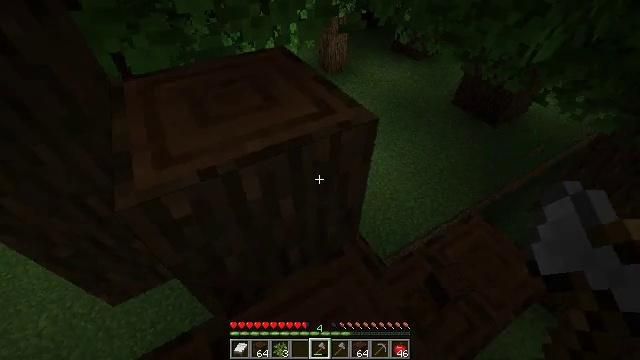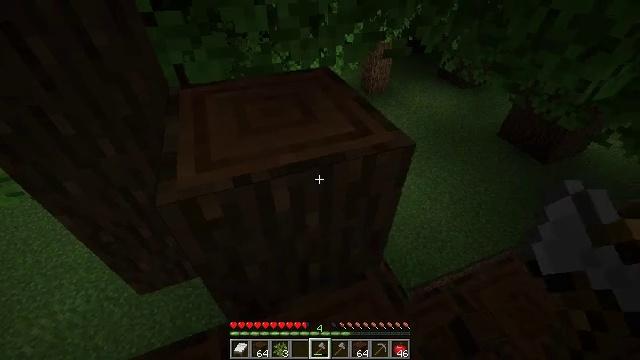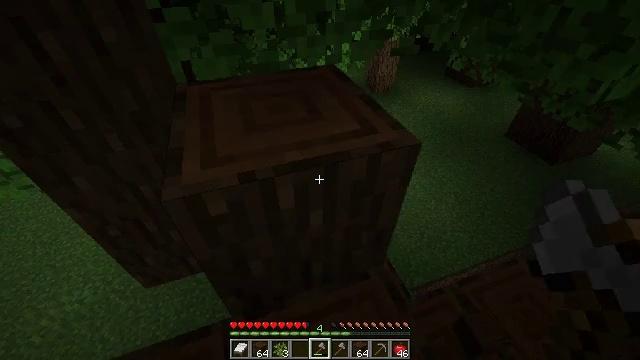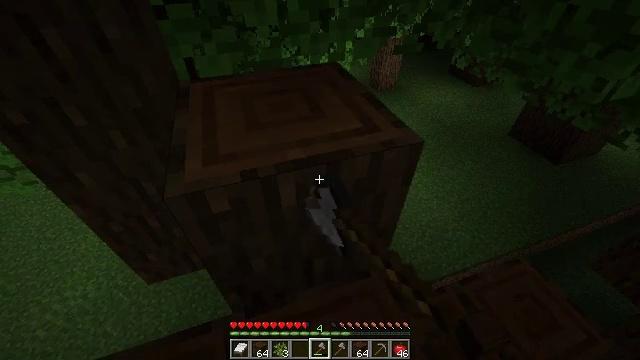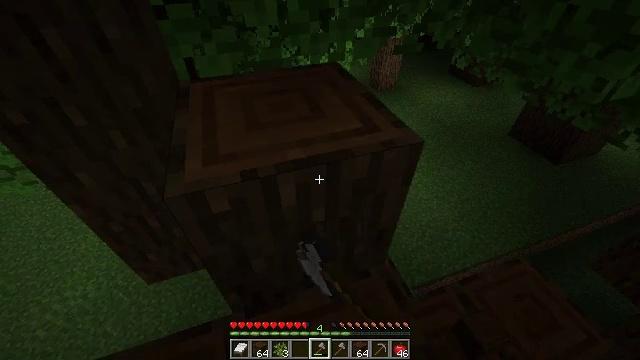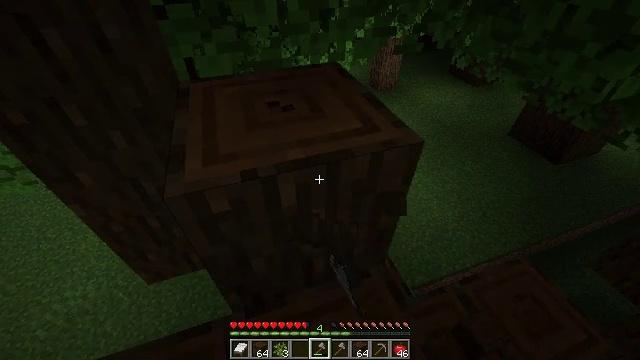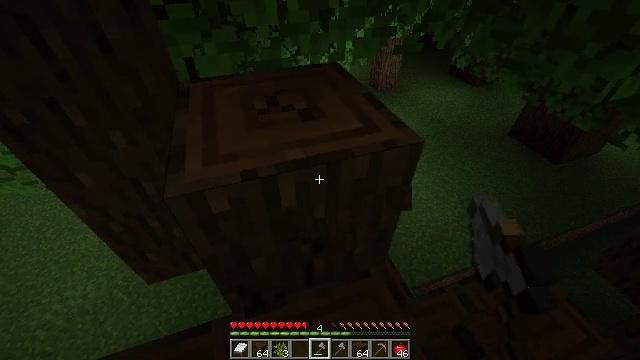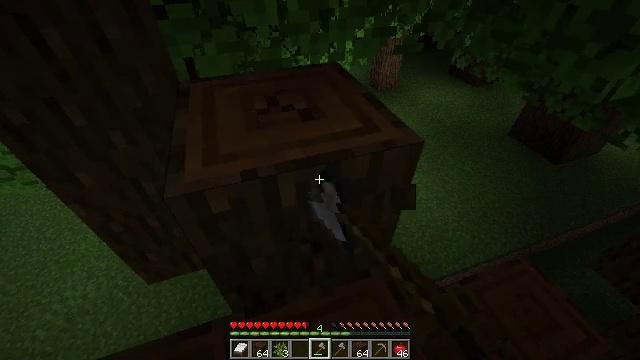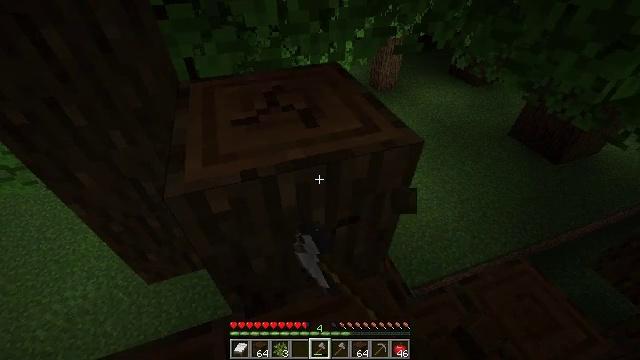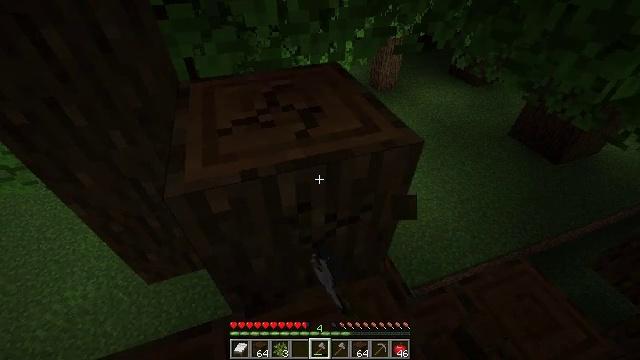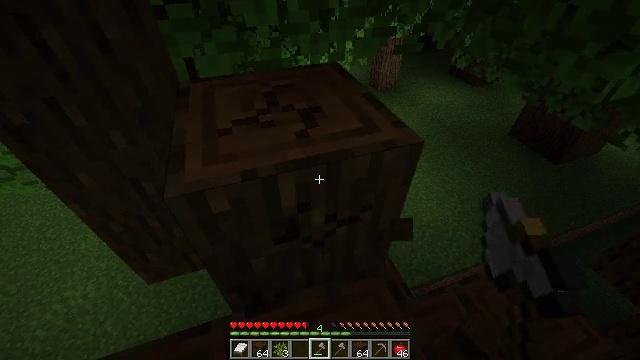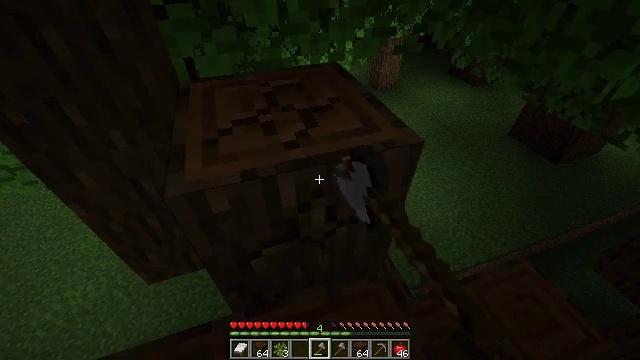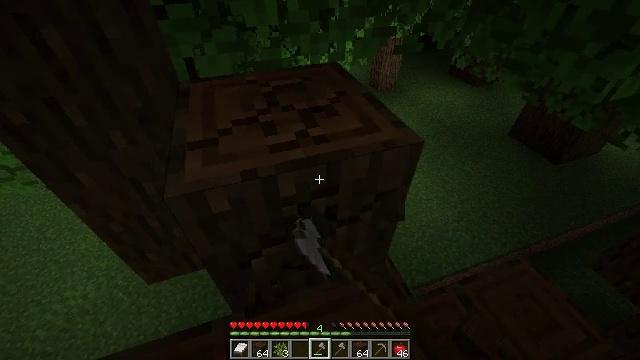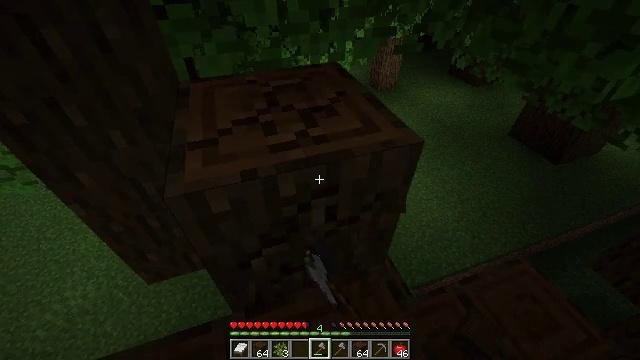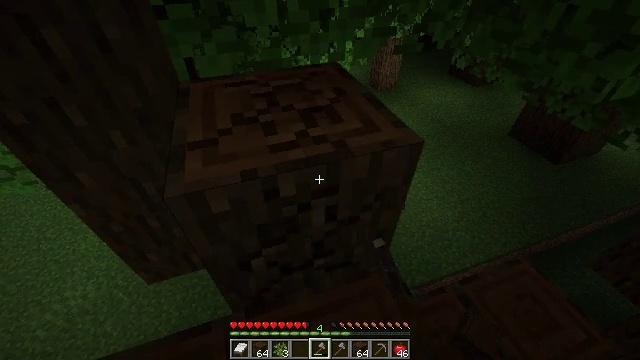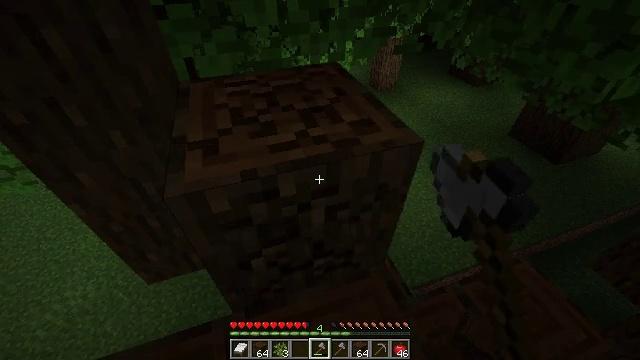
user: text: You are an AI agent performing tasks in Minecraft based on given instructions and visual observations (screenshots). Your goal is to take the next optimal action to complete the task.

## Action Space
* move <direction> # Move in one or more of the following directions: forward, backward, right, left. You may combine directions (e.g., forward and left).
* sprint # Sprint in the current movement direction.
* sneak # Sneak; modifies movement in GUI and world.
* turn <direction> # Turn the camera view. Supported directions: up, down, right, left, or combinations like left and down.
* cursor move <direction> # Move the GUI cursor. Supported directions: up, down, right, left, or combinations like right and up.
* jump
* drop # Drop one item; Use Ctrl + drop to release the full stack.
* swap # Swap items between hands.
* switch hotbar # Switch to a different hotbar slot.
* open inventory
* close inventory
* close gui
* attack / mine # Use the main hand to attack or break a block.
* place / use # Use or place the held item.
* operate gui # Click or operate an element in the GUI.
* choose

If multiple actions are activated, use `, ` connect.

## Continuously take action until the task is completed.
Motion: motion action
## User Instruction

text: Chop down the dark oak log.
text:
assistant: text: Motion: turn left and up
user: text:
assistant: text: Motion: turn left, attack / mine
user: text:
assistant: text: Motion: attack / mine
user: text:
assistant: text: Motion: attack / mine
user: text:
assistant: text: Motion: attack / mine
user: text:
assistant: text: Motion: attack / mine
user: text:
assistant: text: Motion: attack / mine
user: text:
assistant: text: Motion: attack / mine
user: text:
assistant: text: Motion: attack / mine
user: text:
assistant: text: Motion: attack / mine
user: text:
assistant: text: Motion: attack / mine
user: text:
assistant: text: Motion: attack / mine
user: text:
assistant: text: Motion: attack / mine
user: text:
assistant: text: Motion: attack / mine
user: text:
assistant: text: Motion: attack / mine
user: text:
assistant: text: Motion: attack / mine
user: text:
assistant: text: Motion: attack / mine
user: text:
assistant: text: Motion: attack / mine
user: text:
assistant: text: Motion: attack / mine
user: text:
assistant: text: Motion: attack / mine
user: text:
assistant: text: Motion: attack / mine
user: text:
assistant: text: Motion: turn down, attack / mine
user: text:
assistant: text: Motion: attack / mine
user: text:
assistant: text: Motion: attack / mine
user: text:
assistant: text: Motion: no_op
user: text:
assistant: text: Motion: no_op
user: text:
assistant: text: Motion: no_op
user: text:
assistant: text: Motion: sneak
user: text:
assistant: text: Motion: sneak, turn left
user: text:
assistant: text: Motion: move forward, sneak, turn left